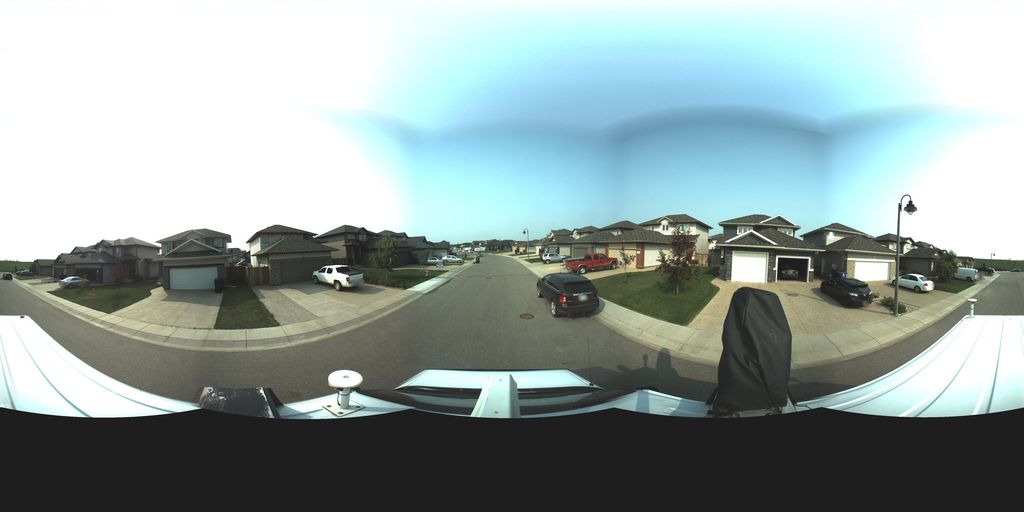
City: saskatoon